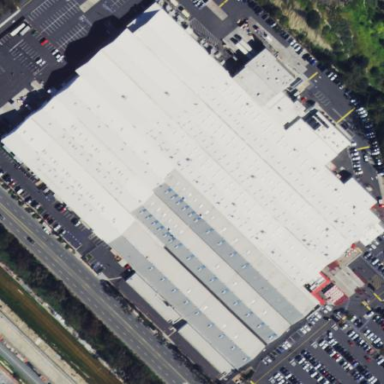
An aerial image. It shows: Commercial building.